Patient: sex M, age 26
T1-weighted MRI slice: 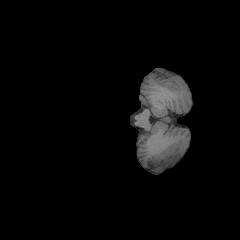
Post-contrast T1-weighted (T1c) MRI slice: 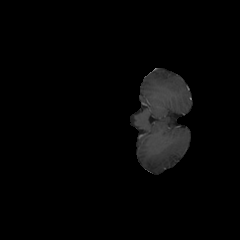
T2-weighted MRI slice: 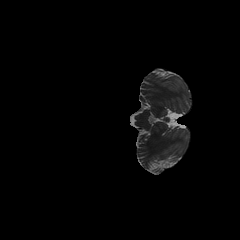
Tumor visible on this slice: no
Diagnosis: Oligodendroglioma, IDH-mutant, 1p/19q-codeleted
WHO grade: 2